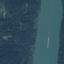
Label: River